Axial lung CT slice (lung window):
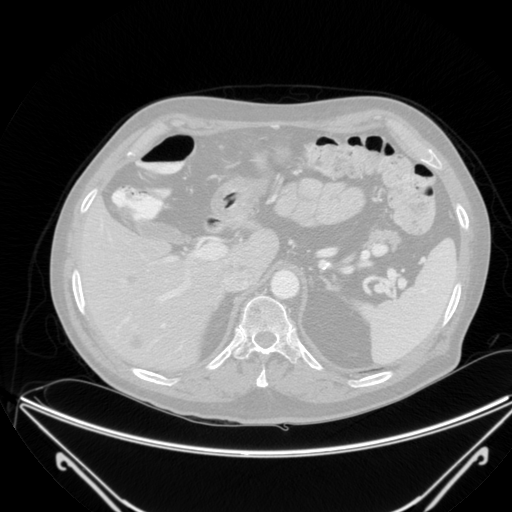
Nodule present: no